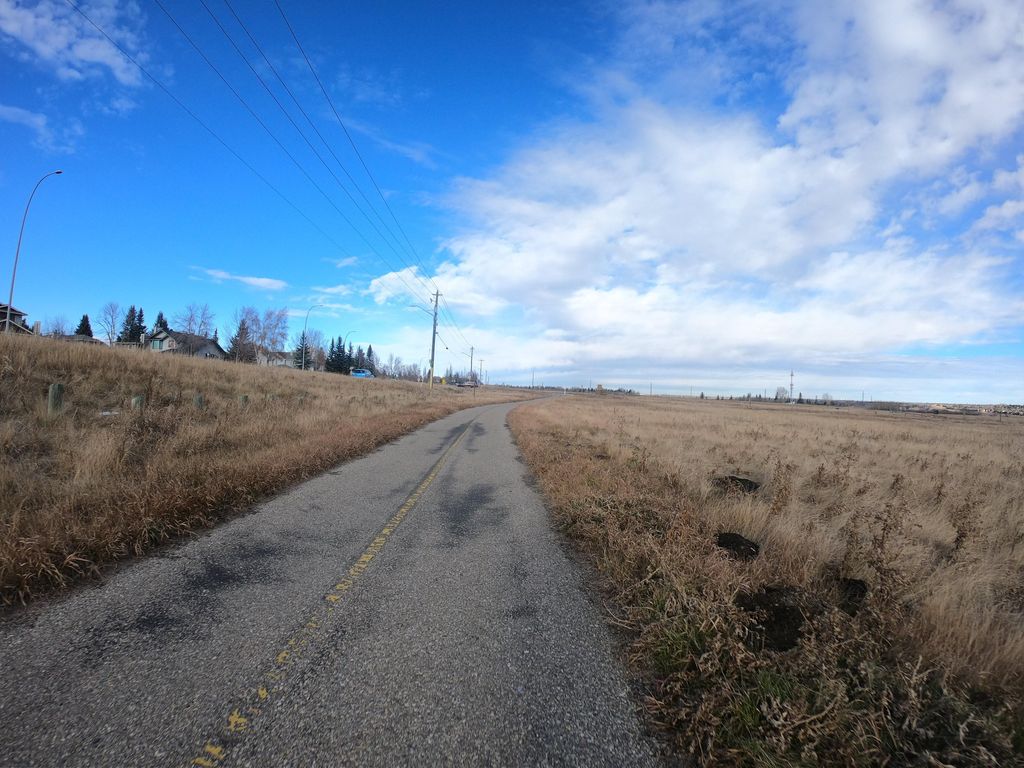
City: calgary